Question: I'd like to use an 'Entry' and a 'Button' in a horizontal 'StackLayout':
'''
var item = new StackLayout {
Orientation = StackOrientation.Horizontal,
HorizontalOptions = LayoutOptions.FillAndExpand,
Children = {
new Entry {
Placeholder = "Feldtitel",
VerticalOptions = LayoutOptions.Center,
HorizontalOptions = LayoutOptions.StartAndExpand // NOTE THIS
},
new Button{
Text = CFieldDescription.getNameForFieldType( fieldType ),
VerticalOptions = LayoutOptions.Center,
HorizontalOptions = LayoutOptions.End
}
}};
'''
While the 'Entry' is at the start, the 'Button' is at the end, <URL> 'Entry':

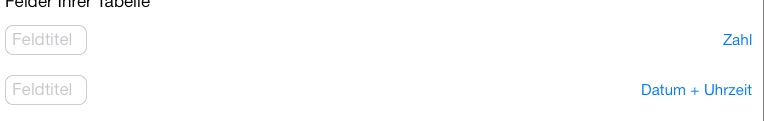
Answer: Change the 'Entry.HorizontalOptions' to 'LayoutOptions.FillAndExpand' to get the desired effect:
'''
var item = new StackLayout {
Orientation = StackOrientation.Horizontal,
HorizontalOptions = LayoutOptions.FillAndExpand,
Spacing = 12, //you probably want this
Children = {
new Entry {
Placeholder = "Feldtitel",
VerticalOptions = LayoutOptions.Center,
HorizontalOptions = LayoutOptions.FillAndExpand //there, fixed
},
new Button{
Text = CFieldDescription.getNameForFieldType( fieldType ),
VerticalOptions = LayoutOptions.Center,
HorizontalOptions = LayoutOptions.End
}
}};
'''
It looks like the 'LayoutOptions' needs some good documentation.